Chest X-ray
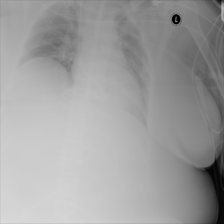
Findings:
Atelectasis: negative
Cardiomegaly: negative
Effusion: negative
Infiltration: positive
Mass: negative
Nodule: negative
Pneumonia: negative
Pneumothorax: negative
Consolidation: positive
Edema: negative
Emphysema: negative
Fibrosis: negative
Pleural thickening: negative
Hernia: negative